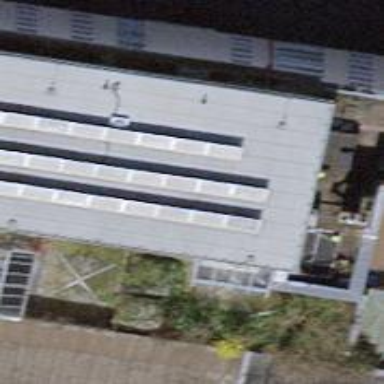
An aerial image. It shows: Terrace building.